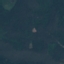
Land use / land cover class: Forest